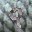
Label: 9